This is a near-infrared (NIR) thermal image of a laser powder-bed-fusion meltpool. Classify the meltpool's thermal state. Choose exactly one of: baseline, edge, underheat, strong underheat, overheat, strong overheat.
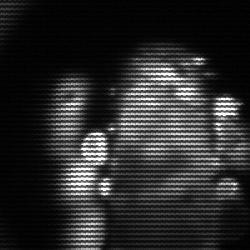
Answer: strong underheat